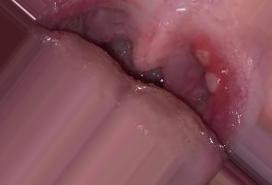
Condition: Mouth Ulcer